Aerial crown-view tile of a tropical tree (Barro Colorado Island, Panama), acquired 20240918:
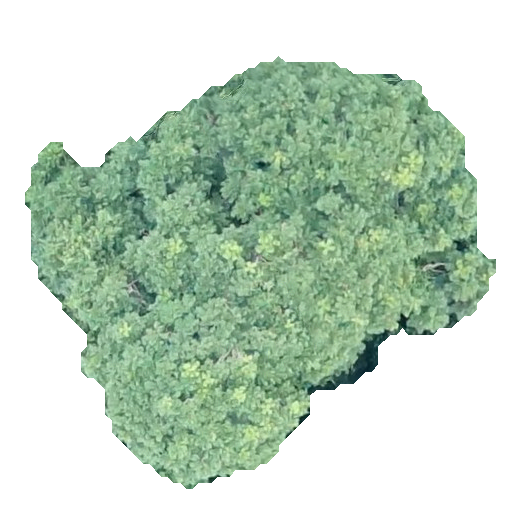
Species: Jacaranda copaia
GBIF accepted scientific name: Jacaranda copaia
Crown area: 202.453 m²